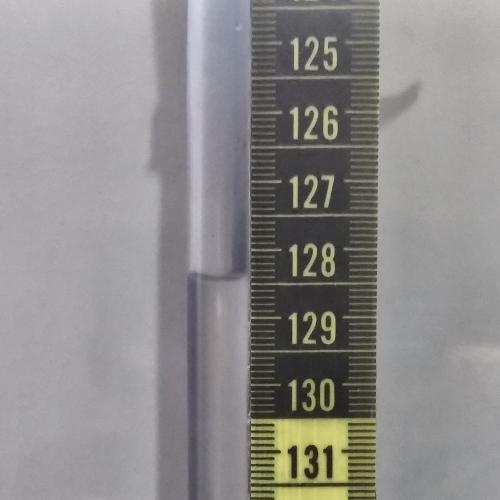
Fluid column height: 128.4 cm